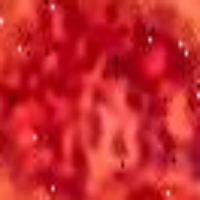
Label: prophase